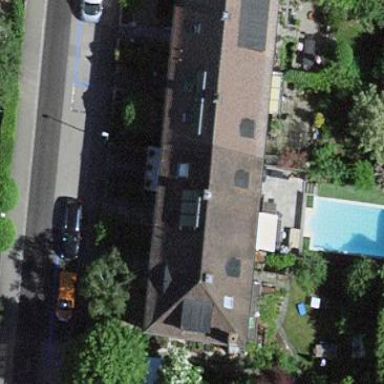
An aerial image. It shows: Terrace building.